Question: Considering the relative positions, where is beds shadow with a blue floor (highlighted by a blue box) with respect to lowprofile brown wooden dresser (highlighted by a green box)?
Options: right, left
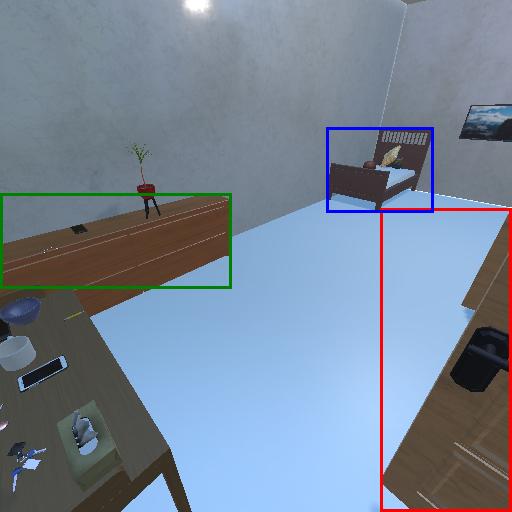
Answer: right